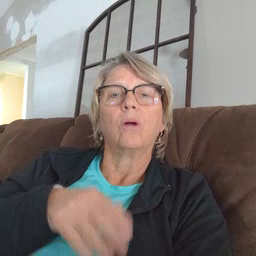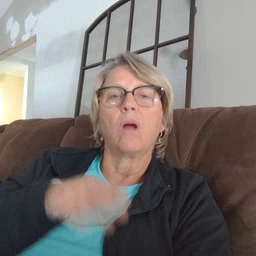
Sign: there